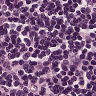
Metastatic tissue present: no